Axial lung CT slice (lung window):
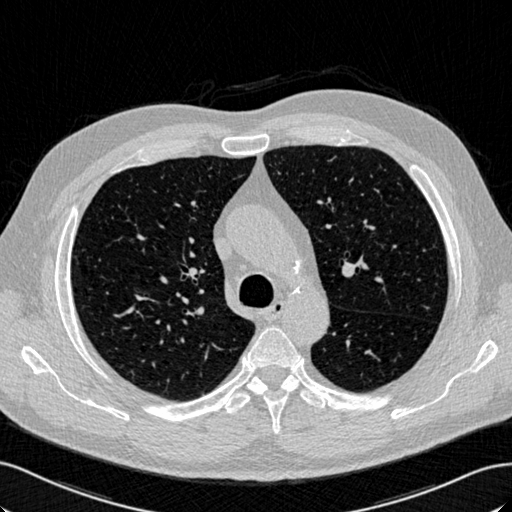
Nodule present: no